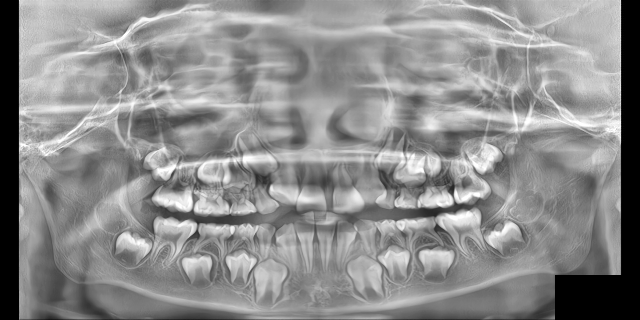
child